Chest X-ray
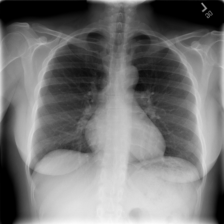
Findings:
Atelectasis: negative
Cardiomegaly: negative
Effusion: negative
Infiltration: negative
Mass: negative
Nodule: negative
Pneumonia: negative
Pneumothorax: negative
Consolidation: negative
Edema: negative
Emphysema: negative
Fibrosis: negative
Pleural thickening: negative
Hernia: negative